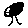
Label: tree